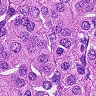
Metastatic tissue present: yes